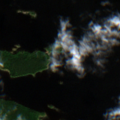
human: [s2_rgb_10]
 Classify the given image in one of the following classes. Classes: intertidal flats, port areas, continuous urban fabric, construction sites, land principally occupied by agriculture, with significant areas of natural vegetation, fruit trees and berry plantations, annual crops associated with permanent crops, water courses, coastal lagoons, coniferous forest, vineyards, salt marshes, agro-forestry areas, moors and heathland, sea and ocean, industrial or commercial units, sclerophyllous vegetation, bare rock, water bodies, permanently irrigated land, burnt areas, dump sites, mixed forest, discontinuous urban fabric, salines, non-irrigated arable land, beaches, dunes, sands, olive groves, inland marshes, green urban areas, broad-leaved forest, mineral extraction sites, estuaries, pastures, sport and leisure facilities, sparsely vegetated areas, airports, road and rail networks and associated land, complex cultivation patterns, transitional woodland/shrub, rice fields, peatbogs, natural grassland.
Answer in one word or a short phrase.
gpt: mixed forest, water bodies